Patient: sex F, age 75
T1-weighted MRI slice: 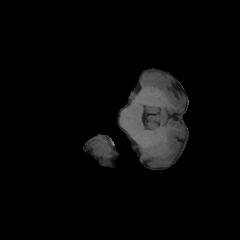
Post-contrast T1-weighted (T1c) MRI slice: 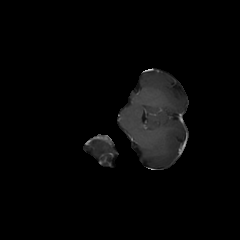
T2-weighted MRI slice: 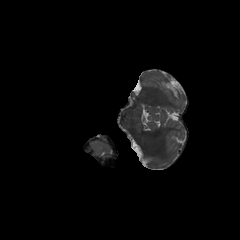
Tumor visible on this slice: no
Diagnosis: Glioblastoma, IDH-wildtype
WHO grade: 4